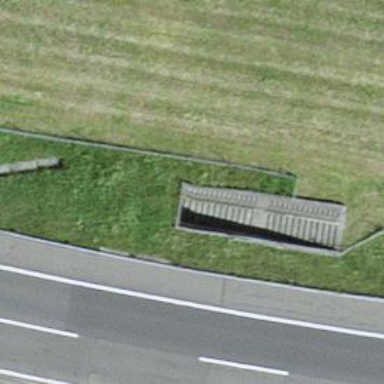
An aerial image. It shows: Concrete path with tunnel.